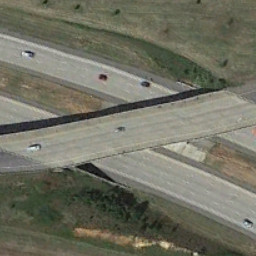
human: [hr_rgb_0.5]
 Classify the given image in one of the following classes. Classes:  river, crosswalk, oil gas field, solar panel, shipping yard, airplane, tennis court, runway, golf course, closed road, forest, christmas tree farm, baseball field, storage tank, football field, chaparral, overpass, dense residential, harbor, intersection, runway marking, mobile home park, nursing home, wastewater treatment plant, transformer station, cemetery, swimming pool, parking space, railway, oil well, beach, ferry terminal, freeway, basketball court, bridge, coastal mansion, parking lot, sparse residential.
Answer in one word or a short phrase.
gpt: overpass